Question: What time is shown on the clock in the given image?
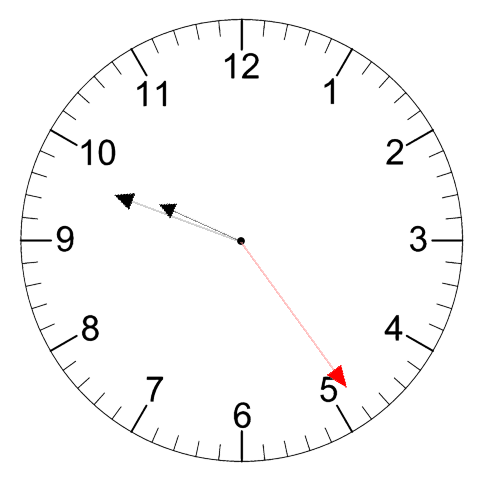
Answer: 09:48:24